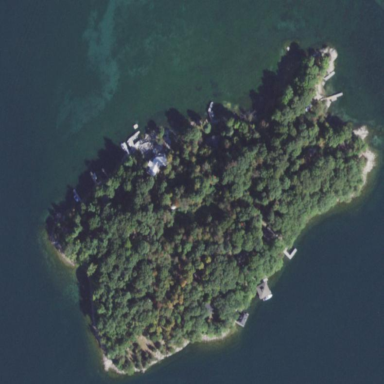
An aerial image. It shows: Islet.